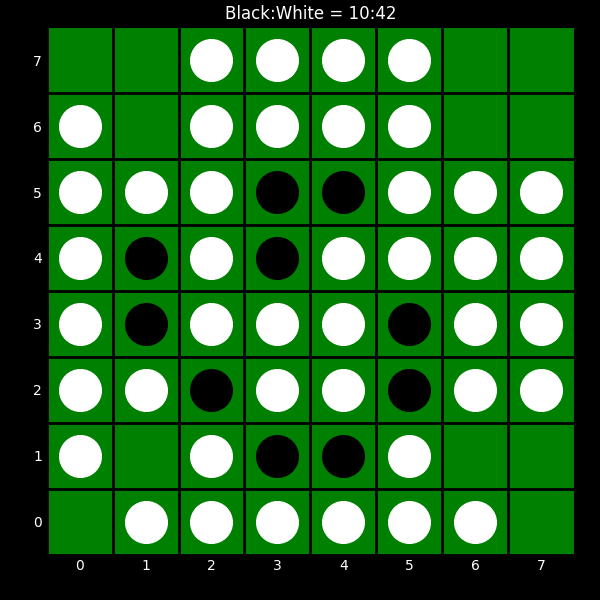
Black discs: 10
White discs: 42